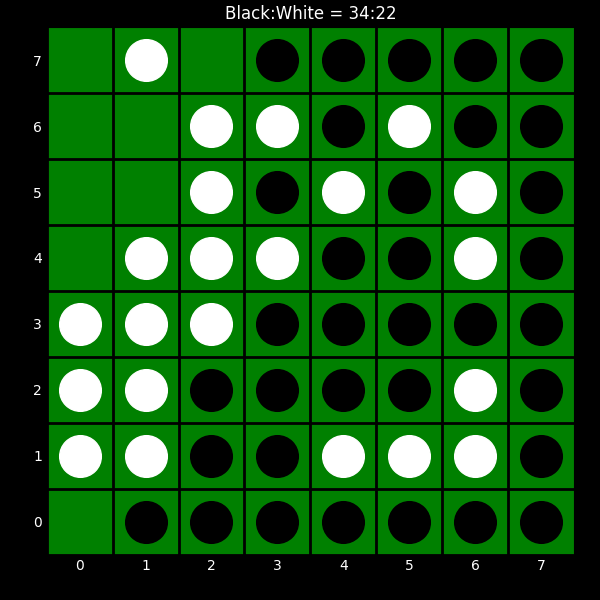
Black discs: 34
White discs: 22